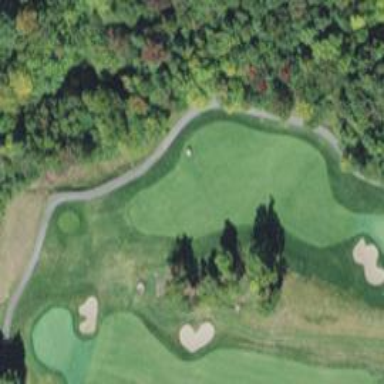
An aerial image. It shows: View of golf hole.